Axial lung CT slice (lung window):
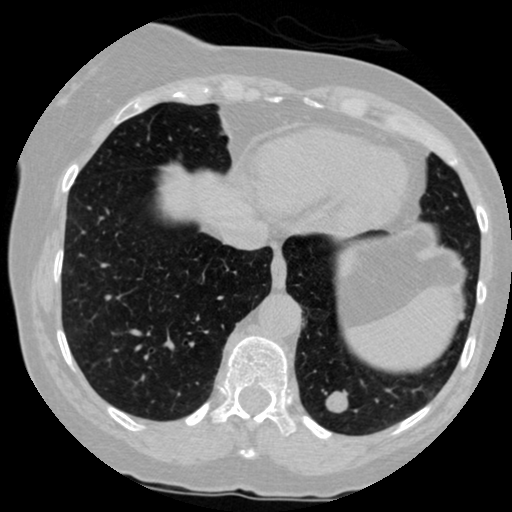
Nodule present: yes
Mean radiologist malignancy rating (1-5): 3.75